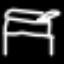
Label: bed